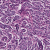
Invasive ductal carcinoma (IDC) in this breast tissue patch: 1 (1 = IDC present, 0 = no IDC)